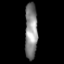
Tissue: lung
Cell type: Epithelial cells
Senescence score: 0.211
Nuclear area (px): 683
Mean DAPI intensity: 136.855